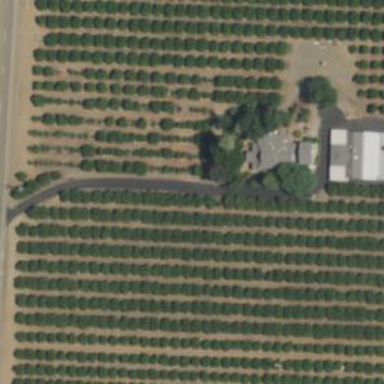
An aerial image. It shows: Orchard.